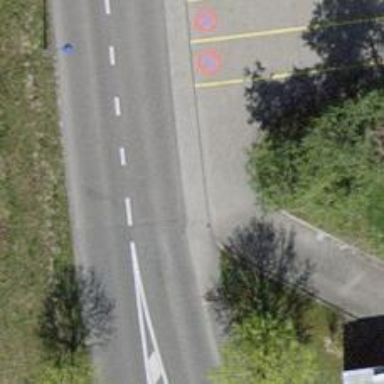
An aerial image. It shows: Unmarked crossing on asphalt footway.